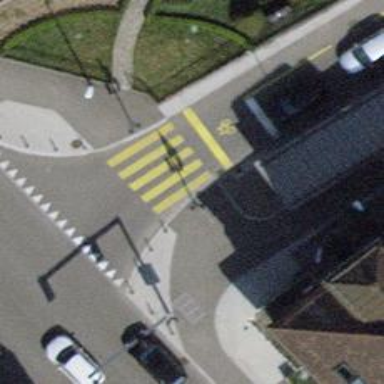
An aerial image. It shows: Road crossing with traffic signals.